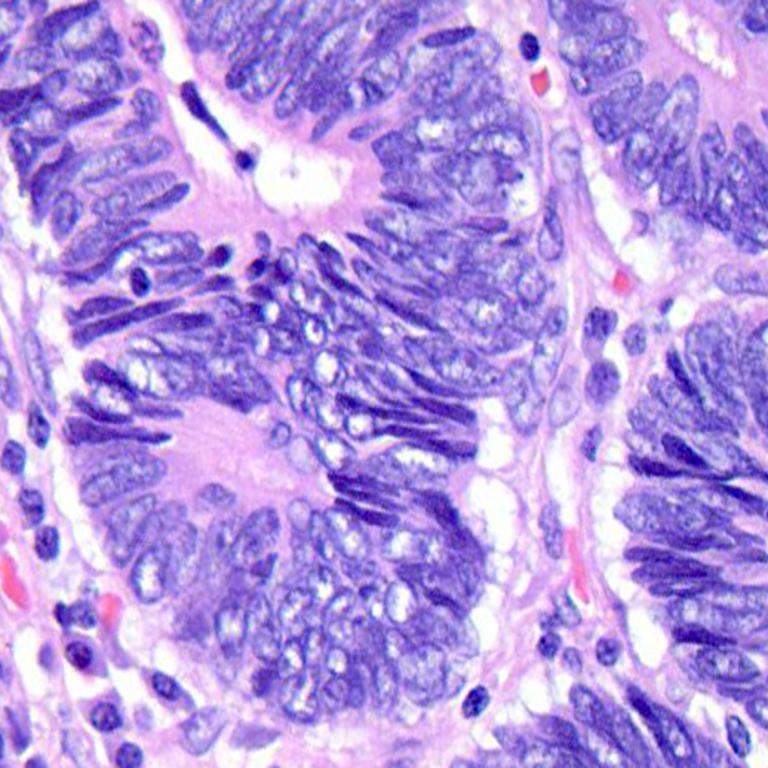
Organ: colon
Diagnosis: adenocarcinomas